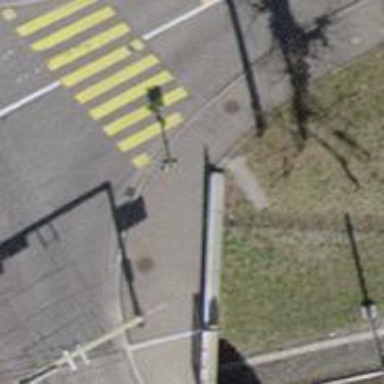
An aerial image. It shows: Kerb barrier.